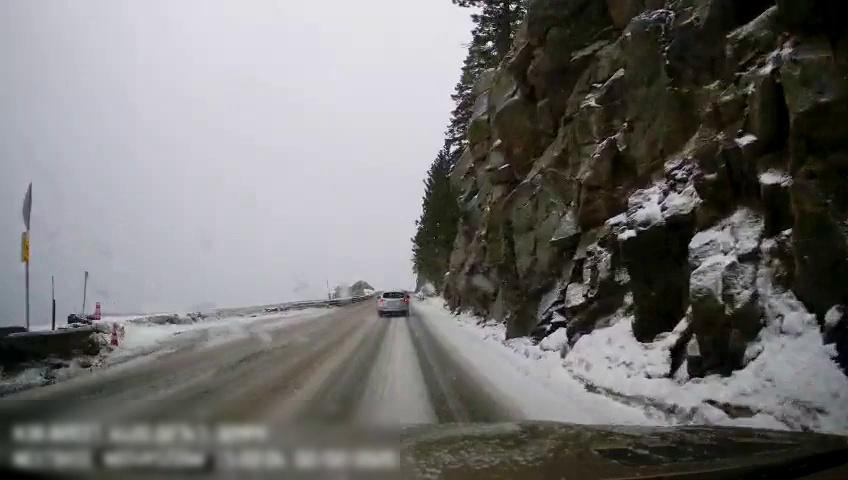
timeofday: Day
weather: Snowy
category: Drivable Space
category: Vehicles | SUV
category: Traffic | Signs
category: Traffic | Signs